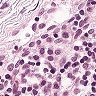
Metastatic tissue present: no